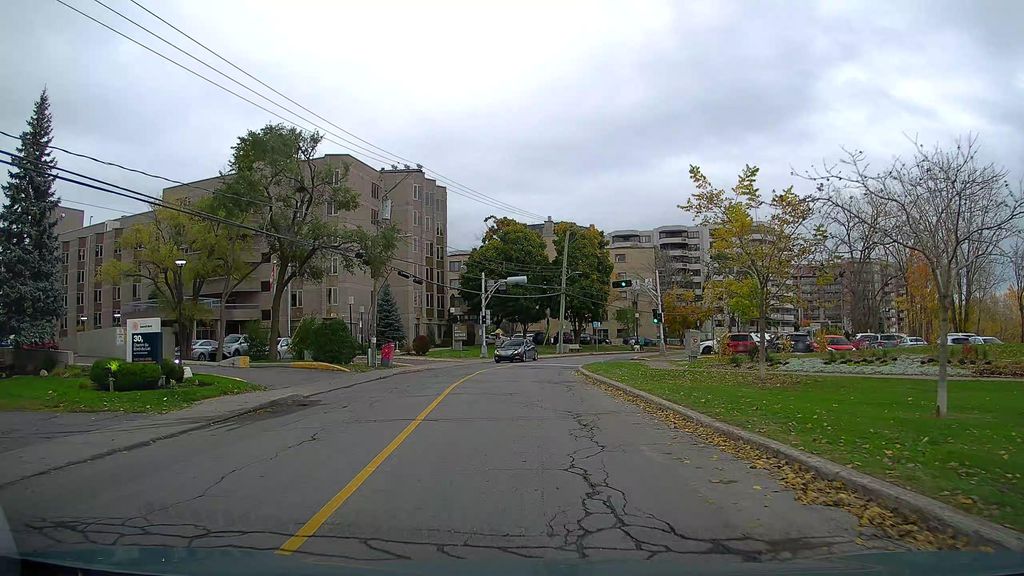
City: montreal